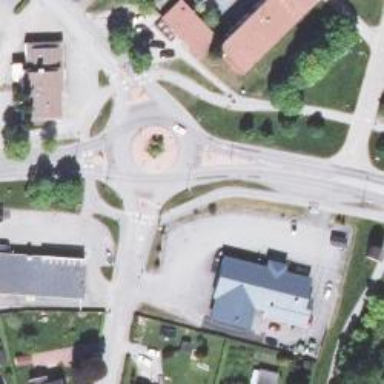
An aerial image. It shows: Secondary road leading to roundabout.